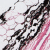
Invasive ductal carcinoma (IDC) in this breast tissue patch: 0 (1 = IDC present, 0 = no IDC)